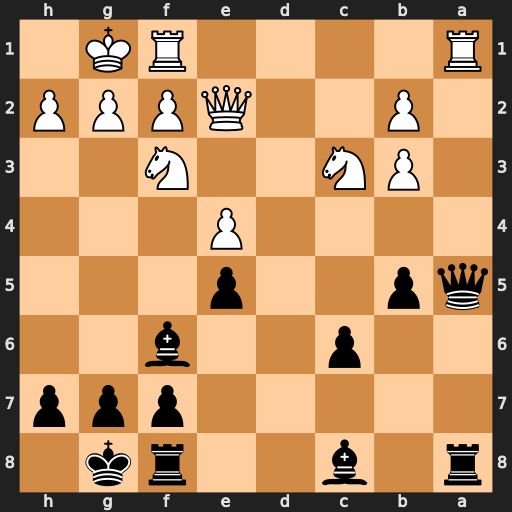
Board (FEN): r1b2rk1/5ppp/2p2b2/qp2p3/4P3/1PN2N2/1P2QPPP/R4RK1
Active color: b
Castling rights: -
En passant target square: -
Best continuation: Qxa1 Rxa1 Rxa1+